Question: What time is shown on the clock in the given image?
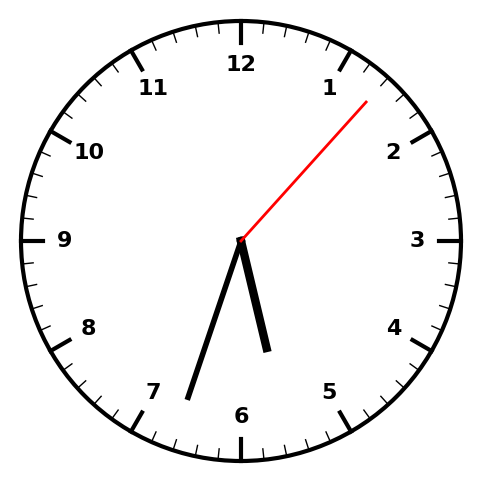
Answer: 05:33:07